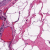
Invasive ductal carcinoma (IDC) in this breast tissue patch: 0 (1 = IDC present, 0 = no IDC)